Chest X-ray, PA view. Patient: 59 years old, sex M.
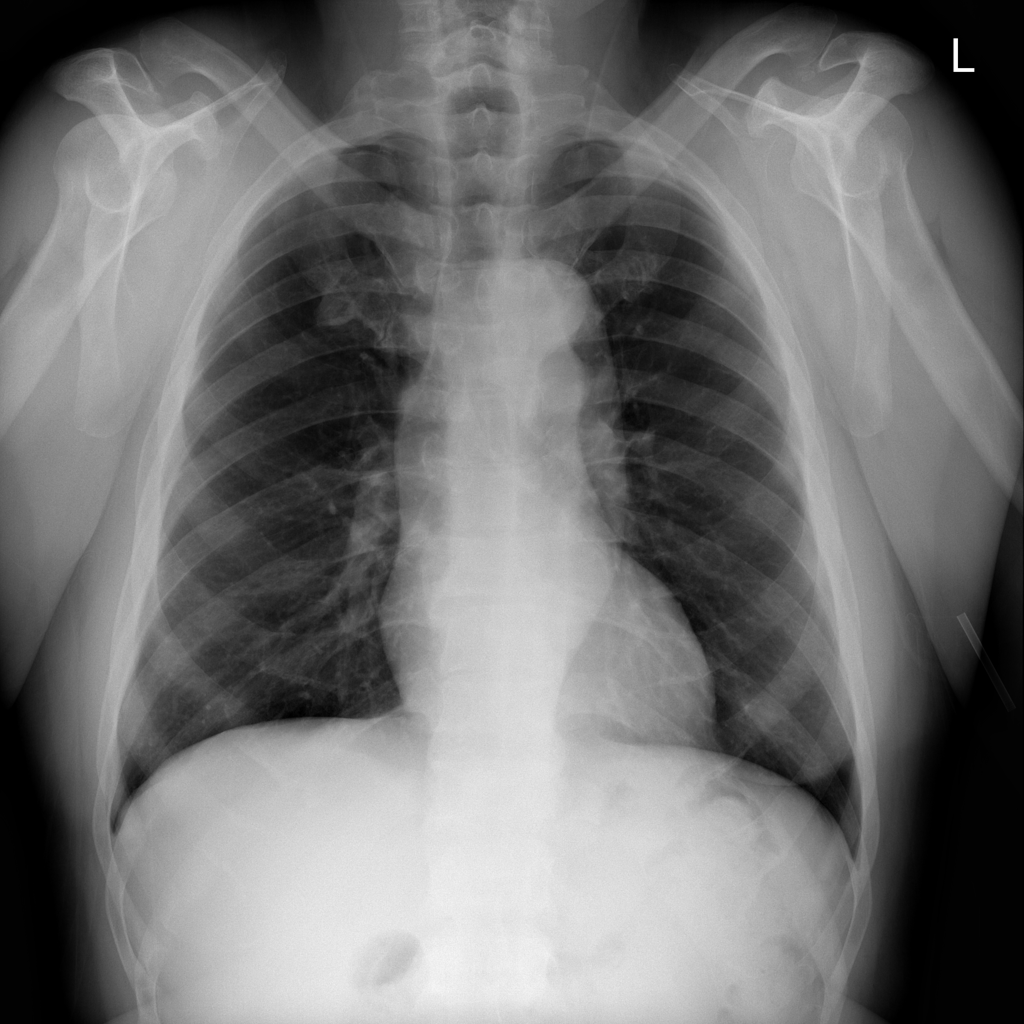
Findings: No Finding